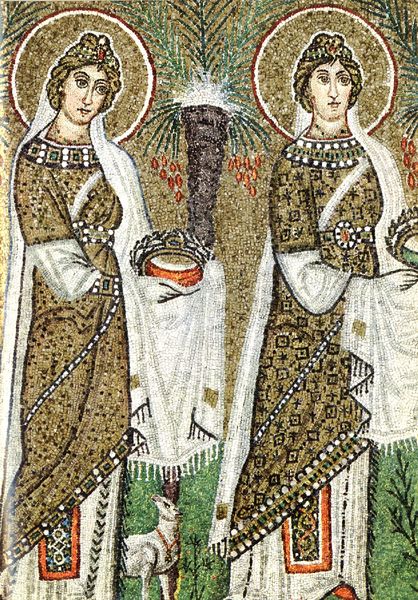
Titel: Ravenna, Sant’Apollinare Nuovo
Standort: Ravenna, Sant’Apollinare Nuovo (EU - I - Emilia-Romagna)
Schlagwörter: baum, mann, weiß, bäume, frauen, grün, braun, frau, handschuhe, hintergrund, kleid, kleider, schmuck, zeichnung, gras, hund, obst, rot, schleier, tier, tuch, beige, halten, mensch, hände, gräser, kirche, gewand, gold, haare, tücher, pflanze, pflanzen, krone, brunnen, früchte, garten, ornamente, palme, edel, oase, lamm, schaf, geld, zweig, mosaik, kranz, heiligenschein, krönung, heilige, kränze, ziege, byzanz, dateln, fatteln